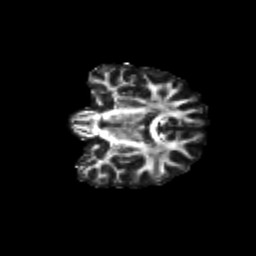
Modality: FA
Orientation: coronal
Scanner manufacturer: siemens
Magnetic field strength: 3 T
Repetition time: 9.2 s
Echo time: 0.084 s